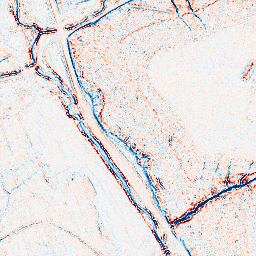
Category: edge_preserving
Decomposition family: bilateral
Decomposition parameters: d: 5
sigma_color: 100
sigma_space: 25
Upsampling method: cubic_mitchell
Upsampling parameters: scale: 8
Upsampling scale: 8